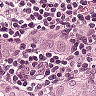
Metastatic tissue present: yes